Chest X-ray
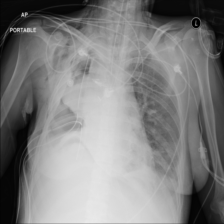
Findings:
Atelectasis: negative
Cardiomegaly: negative
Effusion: negative
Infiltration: positive
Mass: negative
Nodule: negative
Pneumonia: negative
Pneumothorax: negative
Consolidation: negative
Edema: negative
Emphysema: positive
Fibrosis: negative
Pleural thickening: negative
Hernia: negative